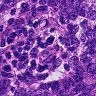
Metastatic tissue present: yes